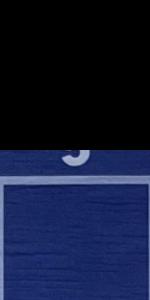
Label: Empty